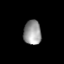
Tissue: lung
Cell type: Fibroblasts
Senescence score: 0.6024
Nuclear area (px): 422
Mean DAPI intensity: 151.941